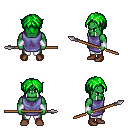
a pixel art fantasy rpg character, male body template, orc, green skin, chain tabard jacket, white pants, green parted hairstyle, white cloth bracers, brown shoes, spear, four views (front, back, left, right), 2x2 character sprite sheet, small pixel art, hard edges, no anti-aliasing